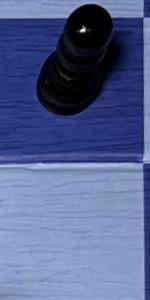
Label: Empty